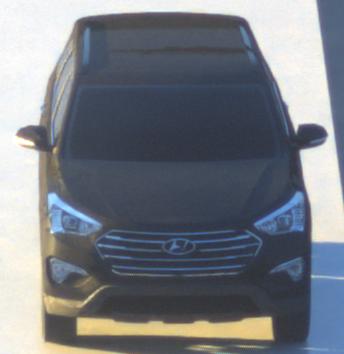
Make: Hyundai
Model: Santa Fe 2.4 GDI
Detailed model: Santa Fe (DM)
Model produced from: 2017/08
Model produced until: 2018/01
Doors: 5
Color: black
Road condition: wet road
Daytime: sunrise or sunset
Contrast: medium contrast